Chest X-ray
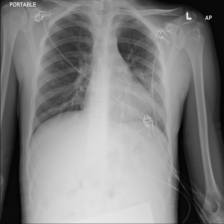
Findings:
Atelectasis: positive
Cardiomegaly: negative
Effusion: negative
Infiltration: positive
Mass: negative
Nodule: negative
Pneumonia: negative
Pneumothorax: negative
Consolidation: negative
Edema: negative
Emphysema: negative
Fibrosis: negative
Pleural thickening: negative
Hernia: negative